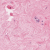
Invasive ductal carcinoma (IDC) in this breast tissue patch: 0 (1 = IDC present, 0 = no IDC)